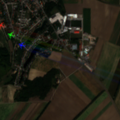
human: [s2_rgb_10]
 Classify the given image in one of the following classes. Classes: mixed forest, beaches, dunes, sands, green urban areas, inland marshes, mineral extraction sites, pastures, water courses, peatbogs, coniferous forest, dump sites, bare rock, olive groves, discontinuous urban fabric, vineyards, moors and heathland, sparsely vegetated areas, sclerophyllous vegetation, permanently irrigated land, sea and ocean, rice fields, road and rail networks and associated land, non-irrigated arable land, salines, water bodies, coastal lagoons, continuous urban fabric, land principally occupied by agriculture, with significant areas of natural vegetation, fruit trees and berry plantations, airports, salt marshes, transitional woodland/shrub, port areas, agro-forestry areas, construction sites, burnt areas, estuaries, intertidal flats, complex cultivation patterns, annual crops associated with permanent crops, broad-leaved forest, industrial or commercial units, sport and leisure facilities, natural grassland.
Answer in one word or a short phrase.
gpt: discontinuous urban fabric, non-irrigated arable land, land principally occupied by agriculture, with significant areas of natural vegetation